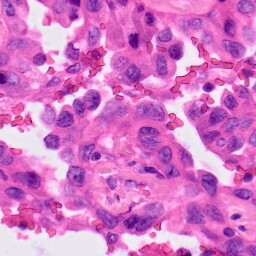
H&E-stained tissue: Lung